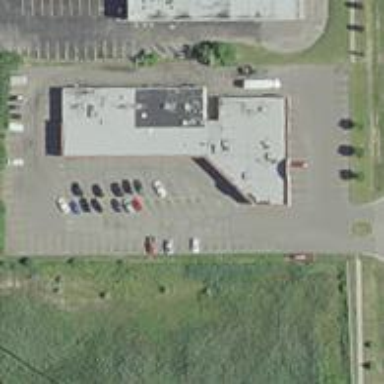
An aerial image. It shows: Supermarket.